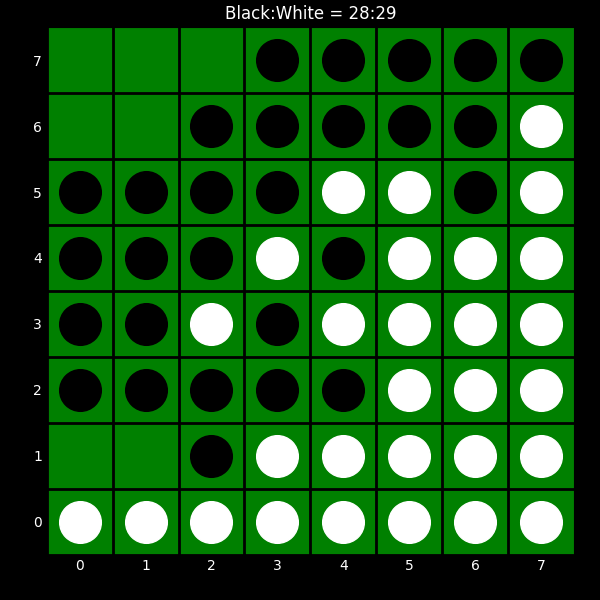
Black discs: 28
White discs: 29